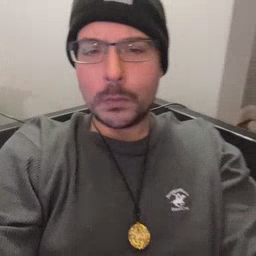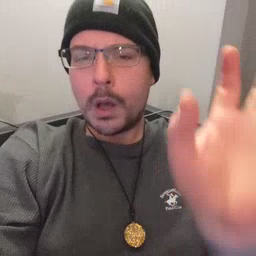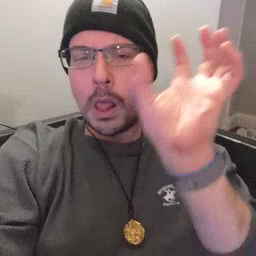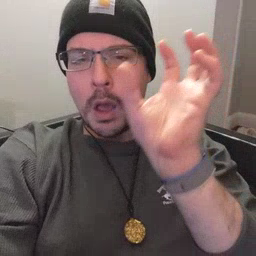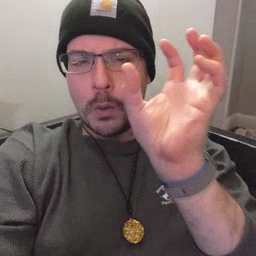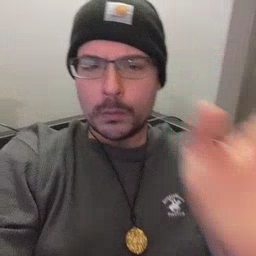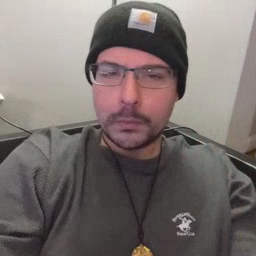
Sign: cloud